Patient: sex M, age 32
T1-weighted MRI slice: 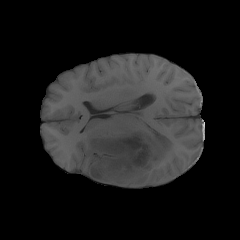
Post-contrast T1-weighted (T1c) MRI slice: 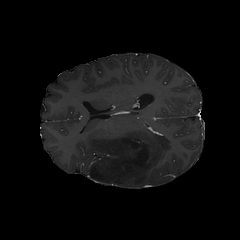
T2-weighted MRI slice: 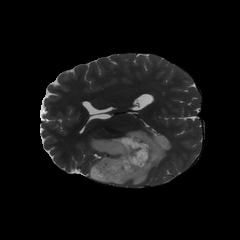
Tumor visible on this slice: yes
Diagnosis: Astrocytoma, IDH-mutant
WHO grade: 2